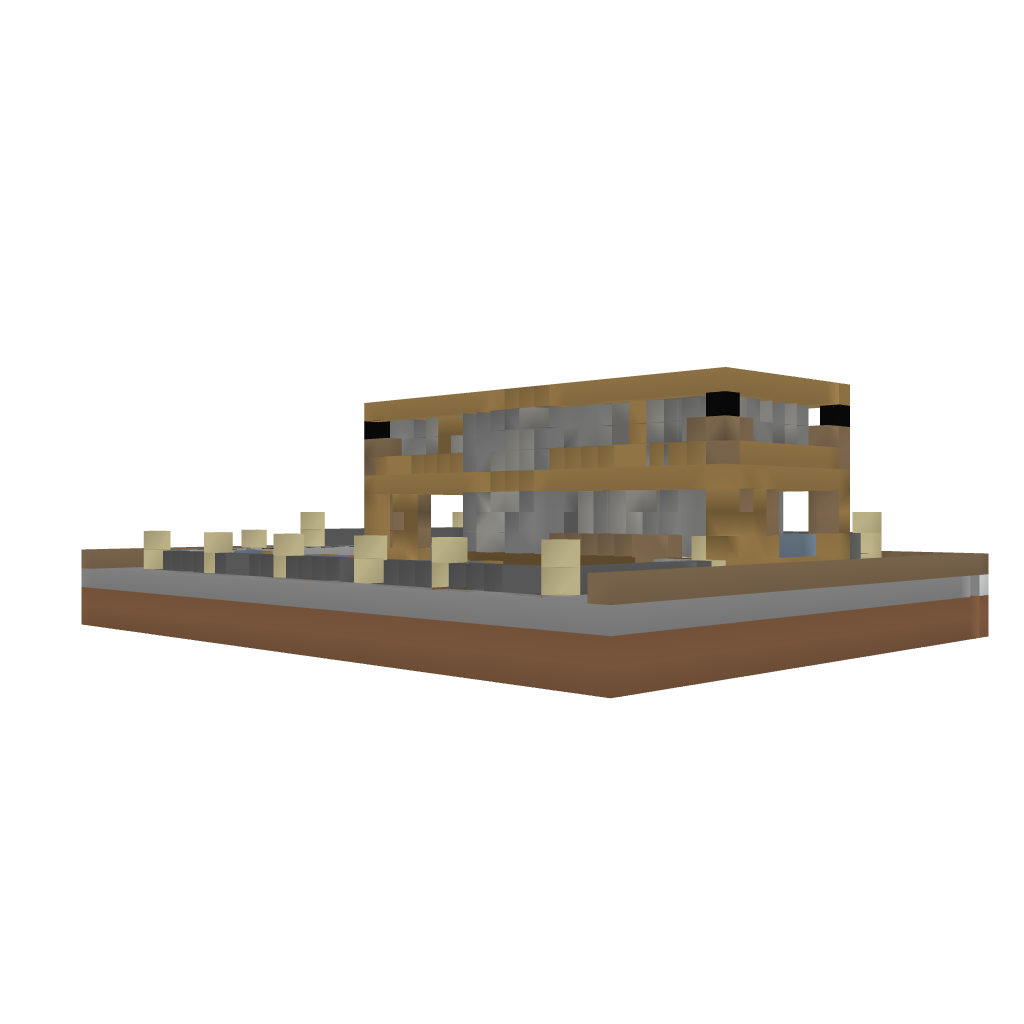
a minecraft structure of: Simple House 02